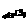
Label: car